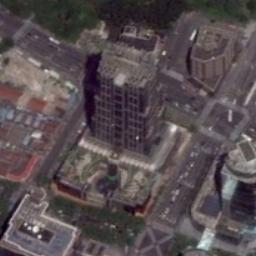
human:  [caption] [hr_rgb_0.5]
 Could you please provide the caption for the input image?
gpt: There are many cars on the road beside the building .

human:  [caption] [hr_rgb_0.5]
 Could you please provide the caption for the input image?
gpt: In a business district there are several tall buildings of different shapes and several roads with many cars and many trees .

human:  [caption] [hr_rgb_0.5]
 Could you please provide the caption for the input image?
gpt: A commercial area has a high-rise building and some other buildings and a grove of trees is next to the commercial area .

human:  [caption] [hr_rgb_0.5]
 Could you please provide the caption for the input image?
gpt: The commercial area is near the road .

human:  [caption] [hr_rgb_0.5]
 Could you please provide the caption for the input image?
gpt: A skyscraper beside some red buildings on a commercial area .